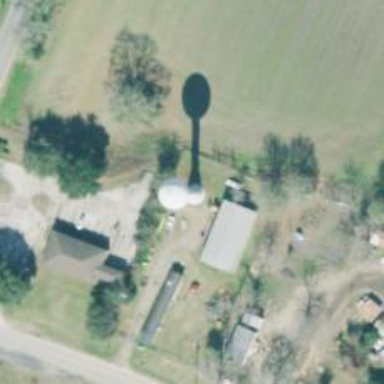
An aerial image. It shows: Water tower that is man-made.